Question: I have nine Aviso elements in a 'NSMutableArray' and I am theoretically storing these nine elements in the Core Data of my application. The problem is that when trying to retrieve from the data base these elements with 'NSFetchRequest', I only get eight null elements and the last element appears correctly.
This is how my data model looks like:

And the Aviso entity is related to the Aviso 'NSManagedObject':
'''
#import <Foundation/Foundation.h>
#import <CoreData/CoreData.h>
@interface Aviso : NSManagedObject{
NSDate * date;
NSString * text;
NSString * idwarning;
}
@property (nonatomic, retain) NSDate * date;
@property (nonatomic, retain) NSString * text;
@property (nonatomic, retain) NSString * idwarning;
@end
'''
In the 'viewDidLoad' of my 'WarningController'class I first load my warnings:
'''
for(Aviso * a in warnings)
{
[self saveObjectcdata:a];
}
[self loadxcdata];
'''
saveObjectcdata is:
'''
-(void) saveObjectcdata:(Aviso * )aux
{
NSManagedObject *object = [NSEntityDescription insertNewObjectForEntityForName:@"Aviso" inManagedObjectContext:self.managedObjectContext];
[object setValue:aux.idwarning forKey:@"idwarning"];
[object setValue:aux.date forKey:@"date"];
[object setValue:aux.text forKey:@"text"];
[managedObjectContext insertObject:object];
// Commit the change.
NSError *error = nil;
if (![managedObjectContext save:&error]) {
// Handle the error.
}
else{
NSLog(@"Object saved: %@ in %@ and id: %@",aux.text,aux.date,aux.idwarning);
}
}
'''
And loadxcdata:
'''
- (void) loadxcdata
{
[xcdataarray removeAllObjects];
if (managedObjectContext == nil) // generar el contexto del CoreData
{
managedObjectContext = [(EmergencyAppDelegate *)[[UIApplication sharedApplication] delegate] managedObjectContext];
}
NSFetchRequest *request = [[NSFetchRequest alloc] init];
NSEntityDescription *entity = [NSEntityDescription entityForName:@"Aviso" inManagedObjectContext:managedObjectContext];
[request setEntity:entity];
// Execute the fetch -- create a mutable copy of the result.
NSError *error = nil;
NSMutableArray *mutableFetchResults = [[managedObjectContext executeFetchRequest:request error:&error] mutableCopy];
if (mutableFetchResults == nil) {
// Handle the error.
NSLog(@"Error al recuperar:%@",error);
}
// Set self's events array to the mutable array, then clean up.
[self setXcdataarray:mutableFetchResults];
for(Aviso * war in xcdataarray)
{
NSLog(@"Core data object: %@ in %@ and id: %@",war.text,war.date,war.idwarning);
}
}
'''
And this is what I am obtaining in my console. Firstly the objects are properly stored but while retrieving them again I am only getting the last one:
'''
2013-04-24 17:50:05.716 Emergencies[4286:907] CoreData: error: Failed to call designated initializer on NSManagedObject class 'Aviso'
2013-04-24 17:50:05.844 Emergencies[4286:907] Object saved: sexto y ultimo in 2013-04-19 12:21:43 +0000 and id: 9
2013-04-24 17:50:05.905 Emergencies[4286:907] Object saved: fifth later in 2013-04-18 11:17:50 +0000 and id: 8
2013-04-24 17:50:05.961 Emergencies[4286:907] Object saved: fifth in 2013-04-18 11:17:44 +0000 and id: 7
2013-04-24 17:50:06.014 Emergencies[4286:907] Object saved: forth later in 2013-04-18 11:11:57 +0000 and id: 6
2013-04-24 17:50:06.071 Emergencies[4286:907] Object saved: cuarto in 2013-04-18 11:11:36 +0000 and id: 5
2013-04-24 17:50:06.128 Emergencies[4286:907] Object saved: tercero in 2013-04-18 10:25:01 +0000 and id: 3
2013-04-24 17:50:06.183 Emergencies[4286:907] Object saved: in 2013-04-18 10:57:27 +0000 and id: 4
2013-04-24 17:50:06.237 Emergencies[4286:907] Object saved: rt in 2013-04-18 10:20:20 +0000 and id: 2
2013-04-24 17:50:06.296 Emergencies[4286:907] Object saved: This is the first example in 2013-04-17 08:43:45 +0000 and id: 1
2013-04-24 17:50:06.304 Emergencies[4286:907] Core data object: (null) in (null) and id: (null)
2013-04-24 17:50:06.306 Emergencies[4286:907] Core data object: (null) in (null) and id: (null)
2013-04-24 17:50:06.308 Emergencies[4286:907] Core data object: (null) in (null) and id: (null)
2013-04-24 17:50:06.310 Emergencies[4286:907] Core data object: (null) in (null) and id: (null)
2013-04-24 17:50:06.312 Emergencies[4286:907] Core data object: (null) in (null) and id: (null)
2013-04-24 17:50:06.314 Emergencies[4286:907] Core data object: (null) in (null) and id: (null)
2013-04-24 17:50:06.317 Emergencies[4286:907] Core data object: (null) in (null) and id: (null)
2013-04-24 17:50:06.319 Emergencies[4286:907] Core data object: (null) in (null) and id: (null)
2013-04-24 17:50:06.321 Emergencies[4286:907] Core data object: This is the first example in 2013-04-17 08:43:45 +0000 and id: 1
'''
:
After I created a new class 'Aviso' from the Core Data Entity (Select the Entity and then Editor - Create new 'NSManagedObject' and then modify couple of lines in my 'saveObjectcdata' method and now it works.
'''
-(void) saveObjectcdata:(NSString *)warningId date:(NSDate*)date text:(NSString*)txt
{
Aviso *object = [NSEntityDescription insertNewObjectForEntityForName:@"Aviso" inManagedObjectContext:self.managedObjectContext];
object.idwarning = warningId;
object.date = date;
object.text = txt;
// Commit the change.
NSError *error = nil;
if (![managedObjectContext save:&error]) {
// Handle the error.
}
else{
NSLog(@"Object saved: %@ in %@ and id: %@",object.text,object.date,object.idwarning);
}
}
'''
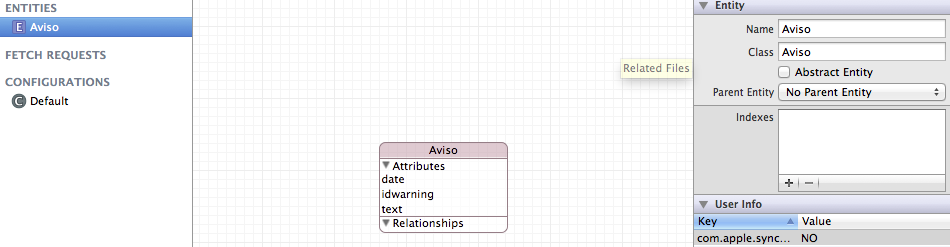
Answer: I understand why you get the null values, I do not understand why the last object is save successfully.
You not working with CoreData the way it was designed to operate.
1) You don't have to implement the internal data structure of the entity. if you like a class to represent your entity, select your entity in the designed and select: Editor->Create NSManagedObject Subclass.
No need to add anything unless you require additional functionality.
Do not override what should not be overidden <URL> for more details.
2) You are adding the new objects the wrong way.
To insert an item you should only call: '[NSEntityDescription insertNewObjectForEntityForName:<EntityName> inManagedObjectContext:<context>]'.
You can cast the result to your desired managed object subclass.
Your 'saveObjectdata:' should look something like:
'''
-(void) saveObjectcdata:(id)warningId date:(NSDate*)date text:(NSString*)text
{
Avisio *object = [NSEntityDescription insertNewObjectForEntityForName:@"Aviso" inManagedObjectContext:self.managedObjectContext];
object.idwarning = warningId;
object.date = date;
object.text = text;
// Commit the change.
NSError *error = nil;
if (![managedObjectContext save:&error]) {
// Handle the error.
}
else{
NSLog(@"Object saved: %@ in %@ and id: %@",object.text,object.date,object.idwarning);
}
}
'''
3) I suggest you read <URL> to get the hand of things